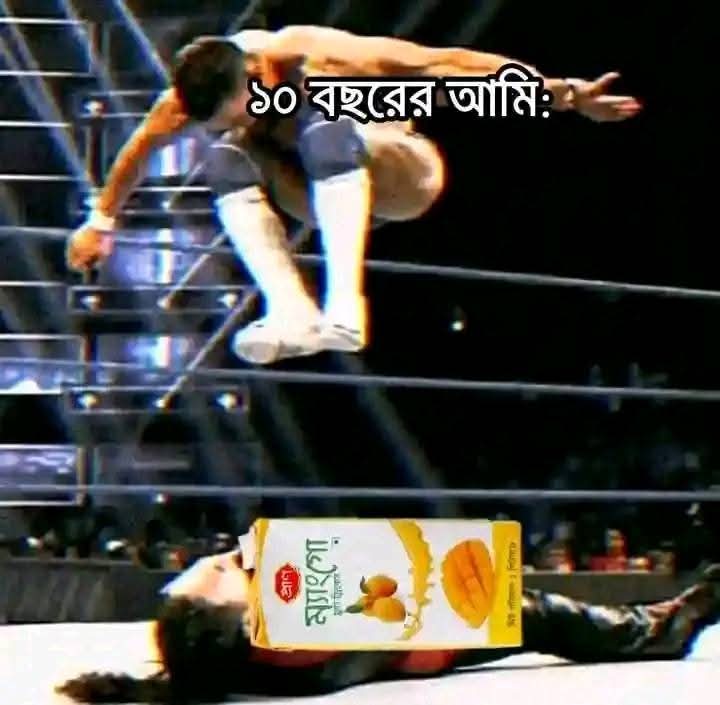
Text: ১০ বছরের আমি:
ম্যাংগো
Label: Non Hate